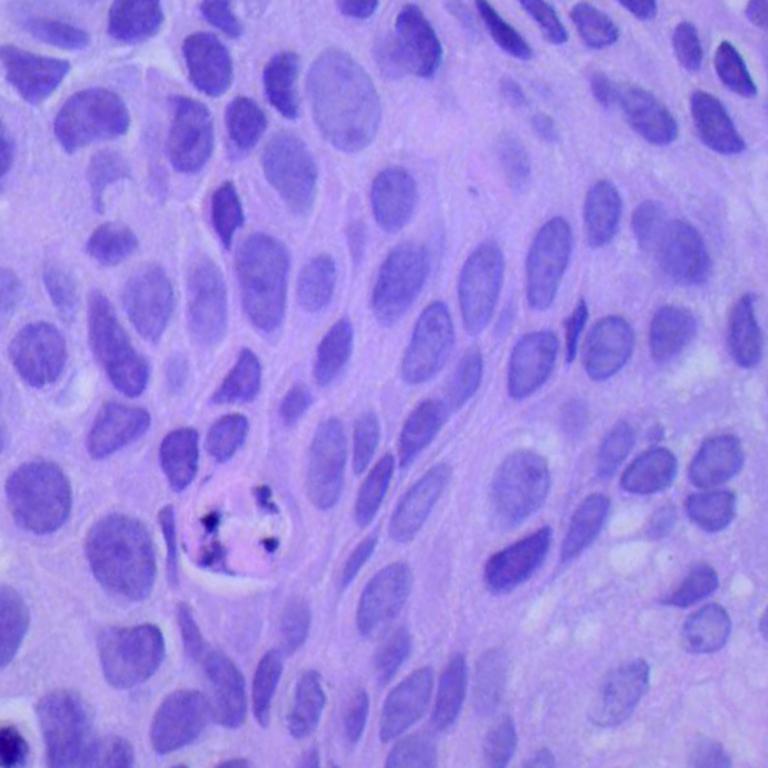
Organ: lung
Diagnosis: squamous carcinomas